Aerial crown-view tile of a tropical tree (Barro Colorado Island, Panama), acquired 20240611:
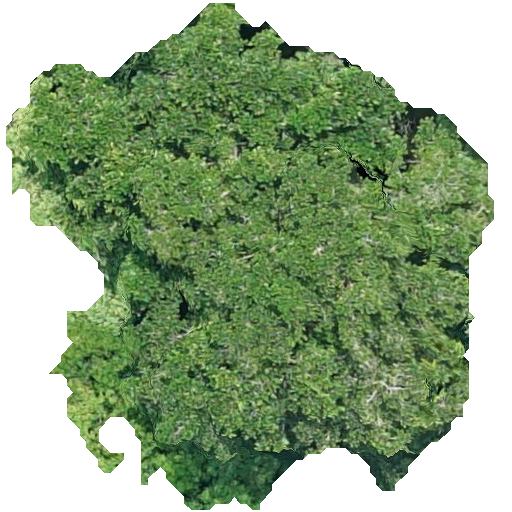
Species: Ficus obtusifolia
GBIF accepted scientific name: Ficus obtusifolia
Crown area: 264.163 m²